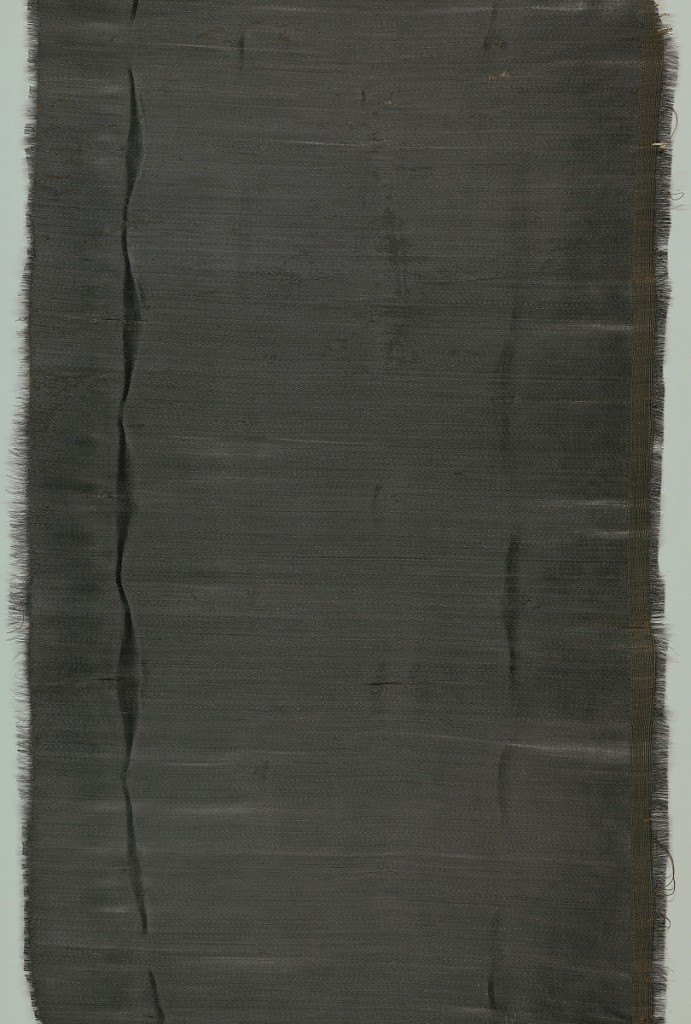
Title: Textile
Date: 19th century
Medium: horsehair, linen Technique: 5-harness satin weave
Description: Shiny, stiff black fabric woven in satin weave. The warps are heavy brown linen; the wefts are each a single horse hair.